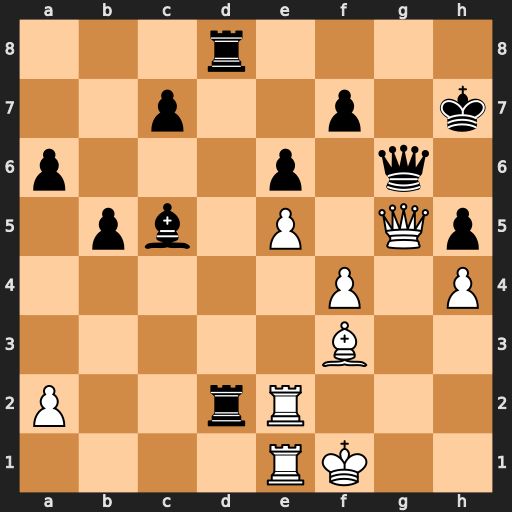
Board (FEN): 3r4/2p2p1k/p3p1q1/1pb1P1Qp/5P1P/5B2/P2rR3/4RK2
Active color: w
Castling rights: -
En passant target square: -
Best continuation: Be4 Qxe4 Qxh5+ Kg7 Rxe4